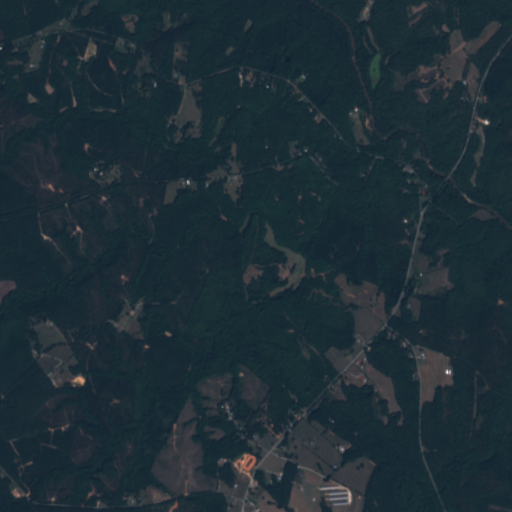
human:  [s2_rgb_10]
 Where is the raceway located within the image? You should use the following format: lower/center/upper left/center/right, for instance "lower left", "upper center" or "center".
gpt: The raceway is located in the lower center of the image.
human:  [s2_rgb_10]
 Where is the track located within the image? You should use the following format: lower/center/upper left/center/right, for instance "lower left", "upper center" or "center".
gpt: The track is located in the lower center of the image.
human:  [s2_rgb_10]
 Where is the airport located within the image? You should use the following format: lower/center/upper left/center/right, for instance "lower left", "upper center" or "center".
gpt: There is no airport in the image.